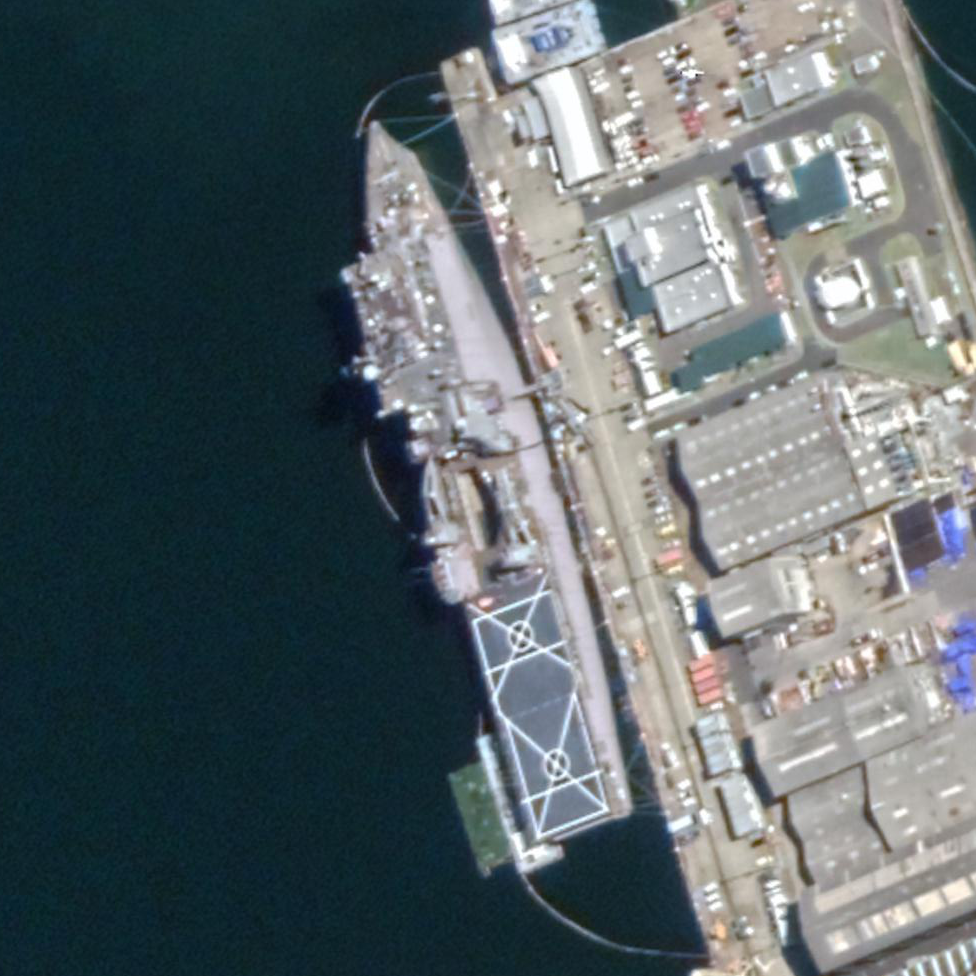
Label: Whitby_Island-class_dock_landing_ship